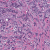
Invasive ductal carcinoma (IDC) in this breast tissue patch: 1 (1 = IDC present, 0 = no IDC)